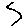
Label: zigzag